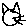
Label: cat